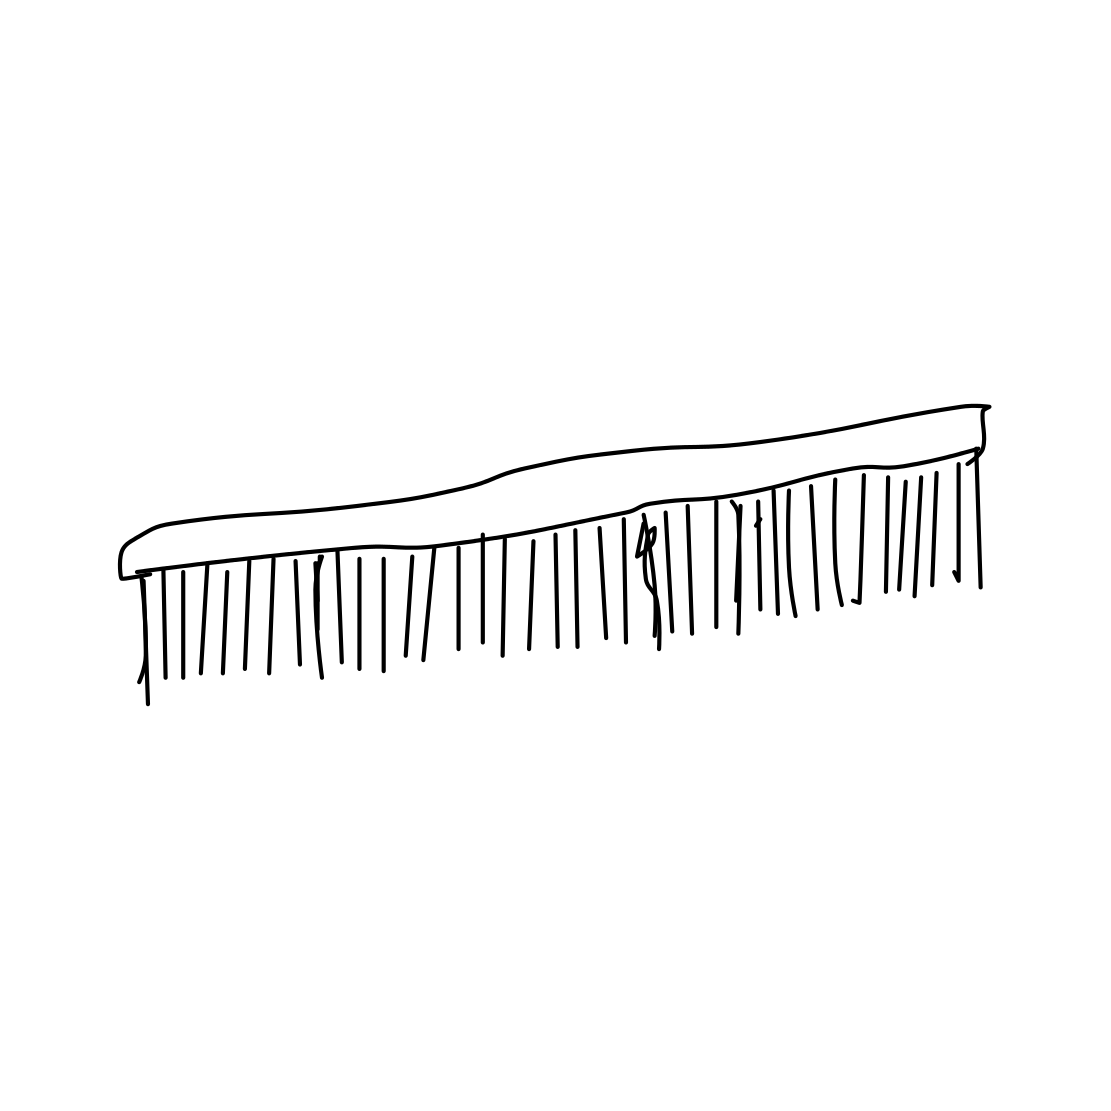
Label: comb